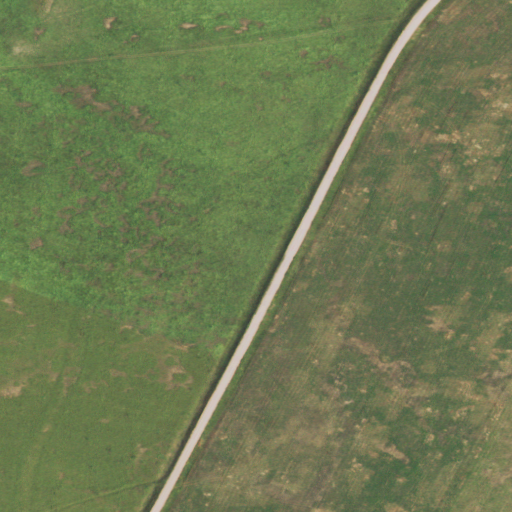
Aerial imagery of ridge(s) in Wyoming named Goldie Divide containing grassland, pasture, cultivated crops, and shrub